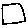
Label: square